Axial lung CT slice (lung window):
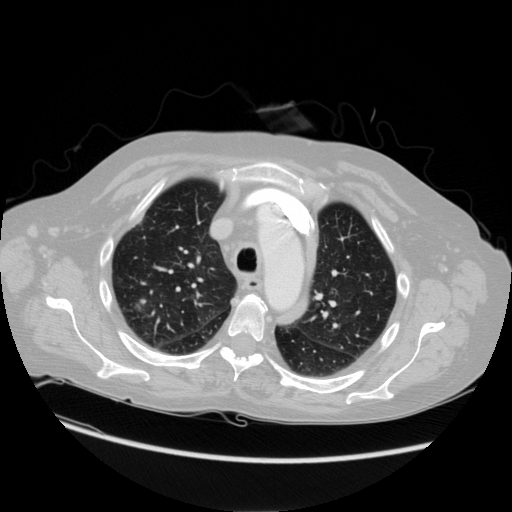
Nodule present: yes
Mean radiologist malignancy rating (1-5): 4.5